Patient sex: M
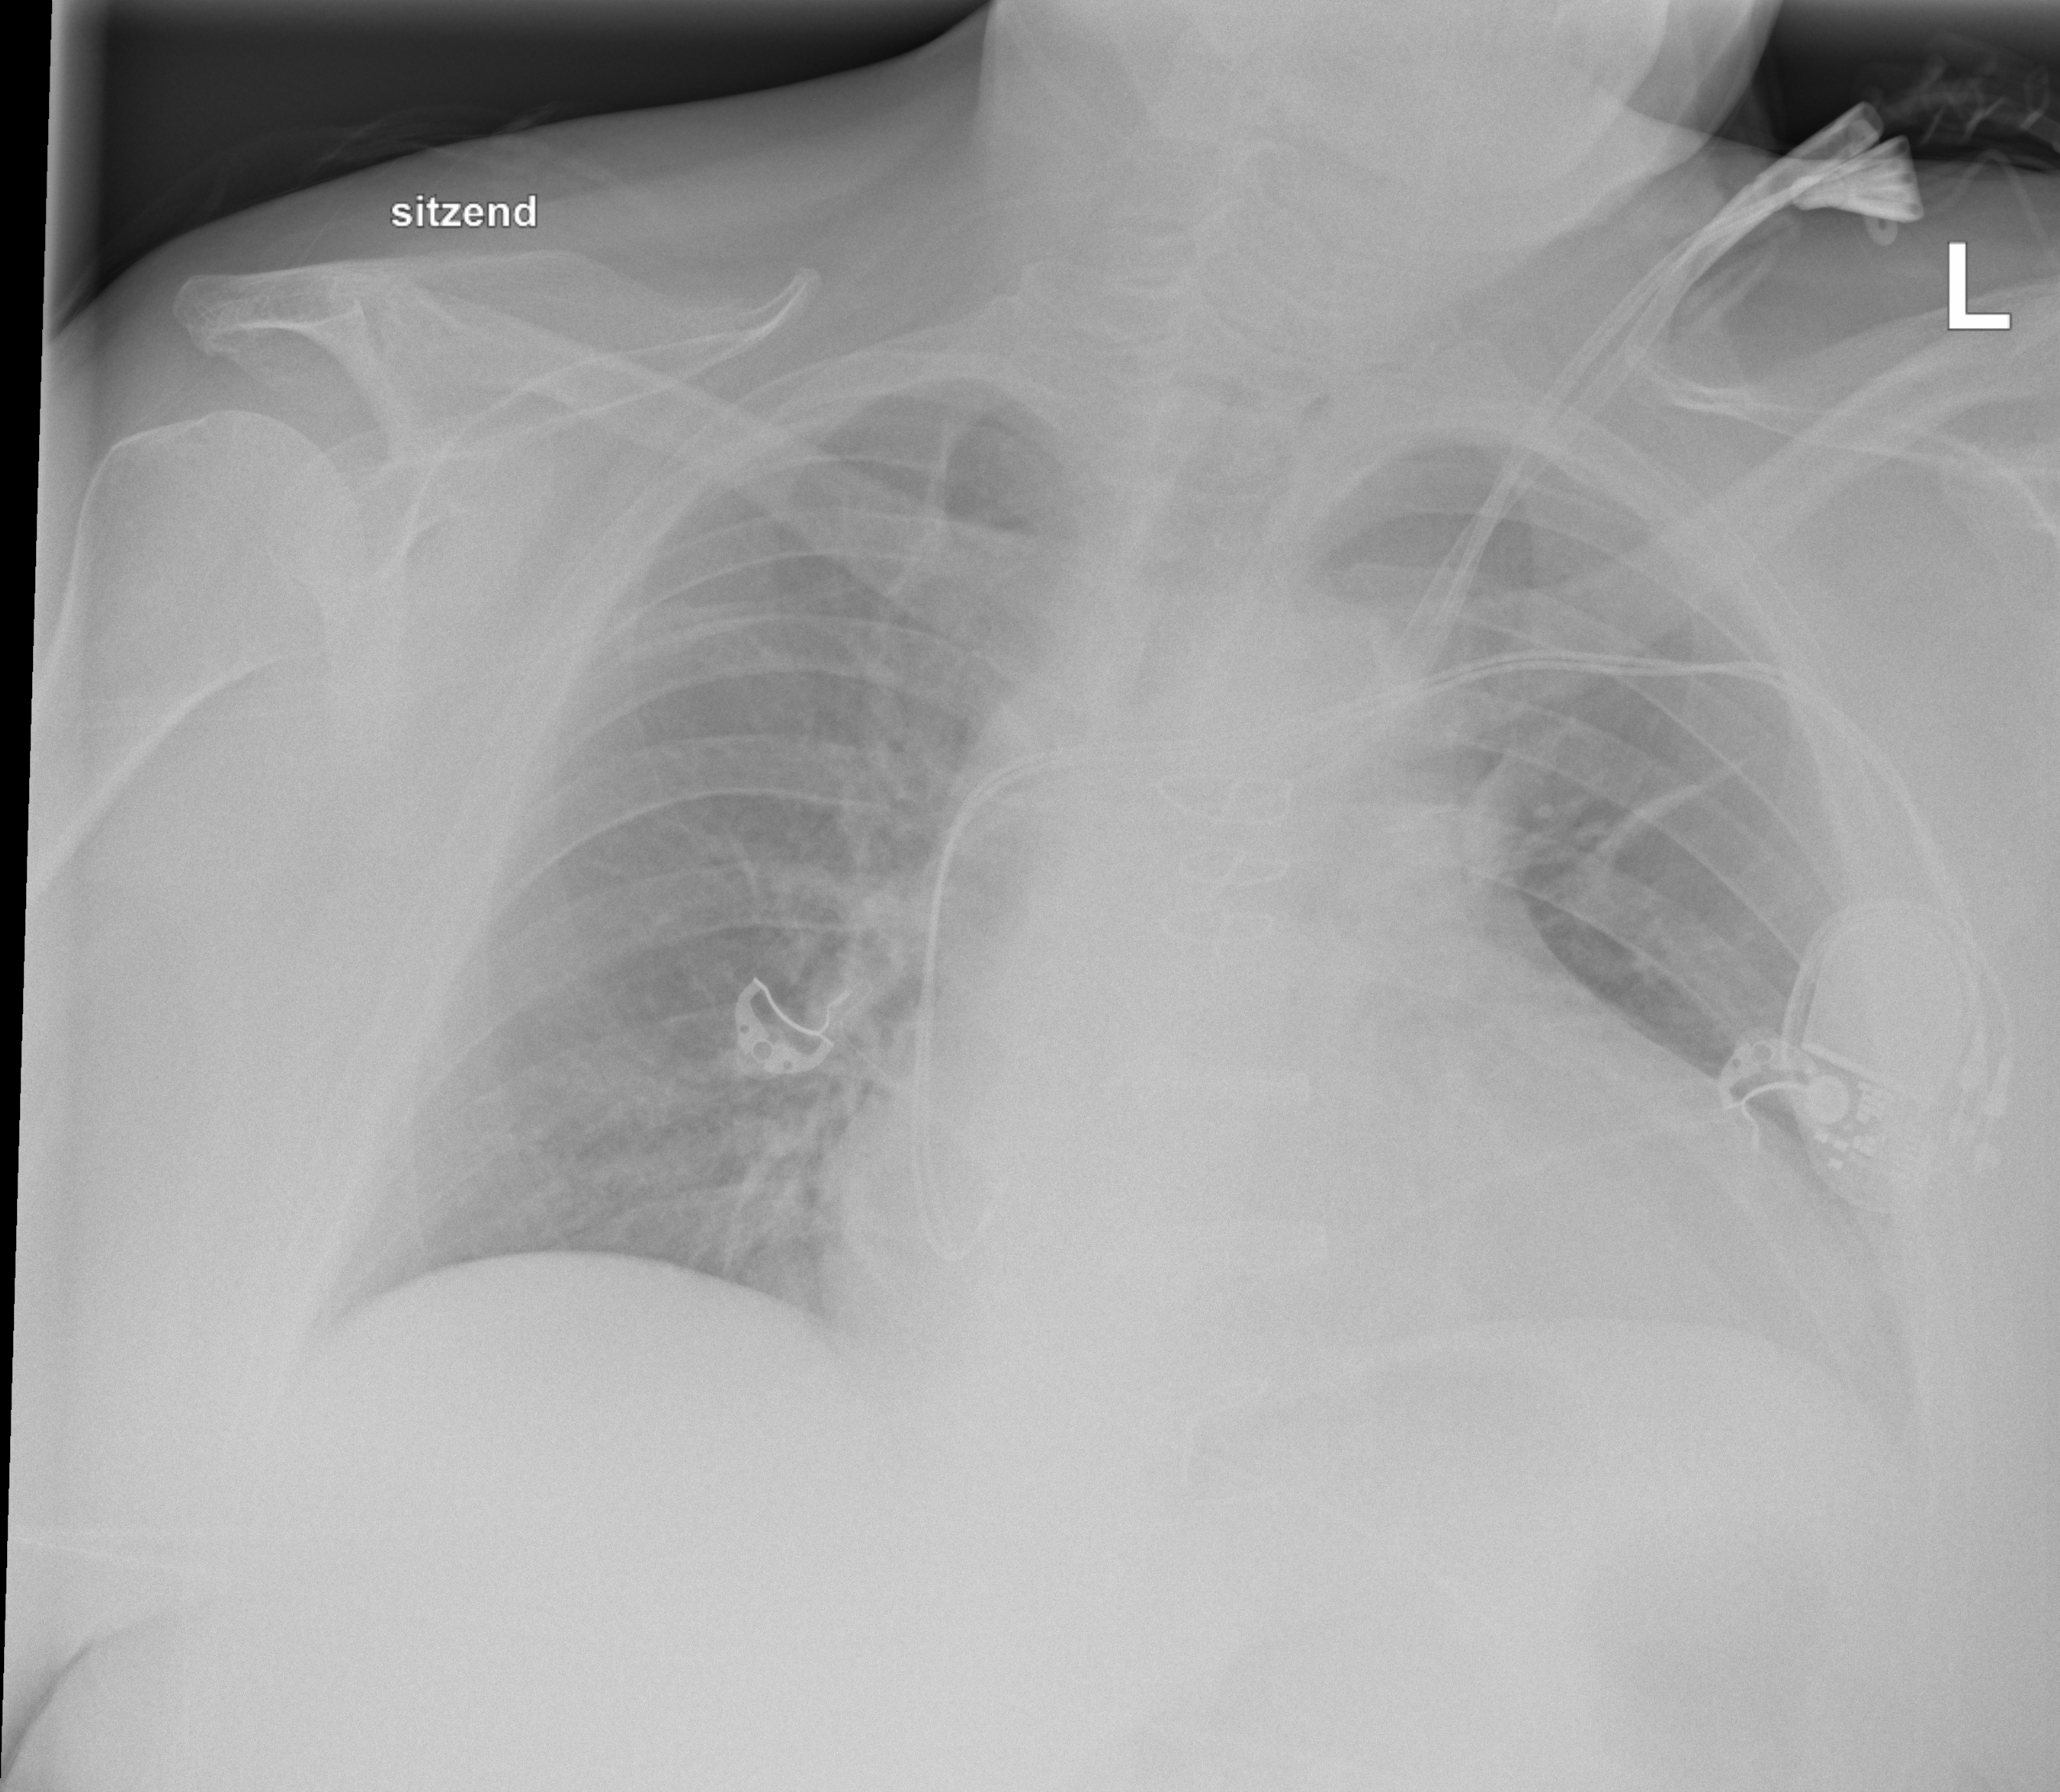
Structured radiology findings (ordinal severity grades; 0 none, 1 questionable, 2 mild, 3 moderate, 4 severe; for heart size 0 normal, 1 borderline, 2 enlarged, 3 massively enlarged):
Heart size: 3
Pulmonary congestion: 2
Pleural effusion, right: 0
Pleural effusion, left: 0
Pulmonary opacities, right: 2
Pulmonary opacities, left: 0
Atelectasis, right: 2
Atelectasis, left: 0